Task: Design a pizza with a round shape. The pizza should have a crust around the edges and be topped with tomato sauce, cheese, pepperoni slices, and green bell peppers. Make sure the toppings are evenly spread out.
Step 87:
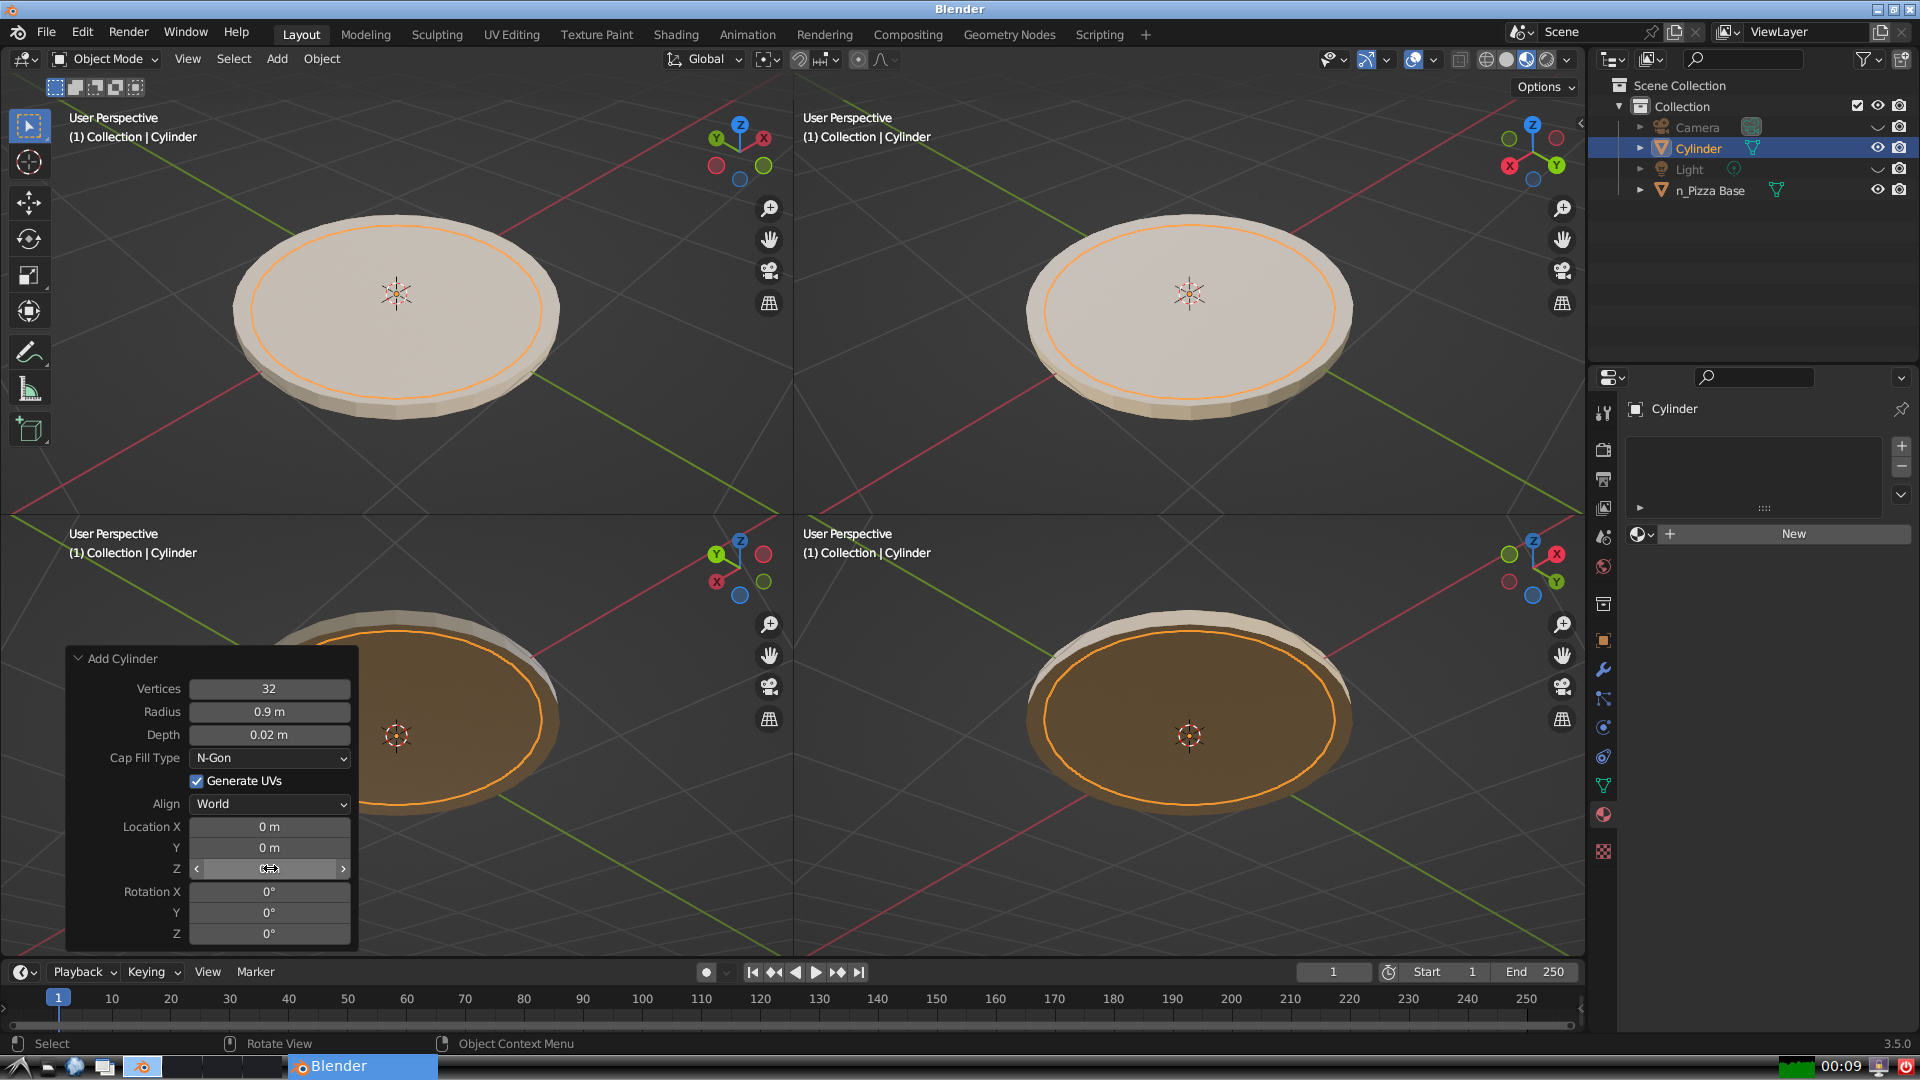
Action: click: no